Question: Currently, there are two workflows in my repository for 'publishing GitHub Pages'.
One is 'Build GitHub Pages' which is made by me, 'pages-build-deployment' is registered by GitHub for GitHub Page publishing.

I don't like this. I want these two workflow are merged as one.
There are two reasons.
First, 'pages-build-deployment' runs twice. First one gets cancelled and second one runs normally. That's because I modify files of 'gh-pages' branch for beautifying files. That triggers 'pages-build-deployment' run twice. I don't want that. This makes workflow logs have three entries for one commit. Yes, that's personal preference.
Second, I want to see full status of publishing GitHub Pages. Even if 'Build GitHub Pages' action succeeded, I have to wait 'pages-build-deployment' to finish its job to get actual page running.
So, I wrote workflow file like this.
'''
name: Build GitHub Pages
on:
push:
branches:
- main
jobs:
build:
name: Build GitHub Pages
runs-on: ubuntu-latest
steps:
- name: Checkout latest commit
uses: actions/checkout@v3
- name: Prepare Python
uses: actions/setup-python@v3
with:
python-version: 3.x
- name: Install requirements (mkdocs-material)
run: |
echo "Installing mkdocs-material"
pip install mkdocs-material
echo "Installing js-beautify"
npm install -g --location=global js-beautify --no-fund
- name: Build website
run: mkdocs gh-deploy --force
modify:
name: Modify Generated Files
runs-on: ubuntu-latest
needs: build
steps:
- name: Checkout latest commit of gh-pages
uses: actions/checkout@v3
with:
ref: gh-pages
- name: Prepare Node.js
uses: actions/setup-node@v3
with:
node-version: 16
- name: Install requirements (js-beautify)
run: |
echo "Installing js-beautify"
npm install -g --location=global js-beautify --no-fund
- name: Beautify files
run: |
echo "Beautify files"
git checkout gh-pages
find . -type f -name '*.js' ! -name '*.min.js' -exec js-beautify -r '{}' --config jsbeautify.json --preserve-newlines false \;
find . -type f -name '*.css' ! -name '*.min.css' -exec css-beautify -r '{}' --config jsbeautify.json --preserve-newlines false \;
find . -type f -name '*.html' -exec html-beautify -r '{}' --config jsbeautify.json --preserve-newlines false \;
- name: Manually set CNAME
run: |
echo "mydomain.com" > CNAME
git add CNAME
- name: Save changes to gh-pages branch
uses: stefanzweifel/git-auto-commit-action@v4
with:
commit_message: Apply beautified files
branch: gh-pages
publish:
name: Publish GitHub Pages
runs-on: ubuntu-latest
needs: modify
steps:
- name: Checkout latest commit of gh-pages
uses: actions/checkout@v3
with:
ref: gh-pages
submodules: recursive
- name: Upload page artifact
uses: actions/upload-pages-artifact@v0
with:
path: .
- name: Upload artifact
uses: actions/upload-artifact@main
with:
name: github-pages
path: /home/runner/work/_temp/artifact.tar
retention-days: 1
report:
name: Report telemetry
runs-on: ubuntu-latest
needs: publish
steps:
- name: Report build status
uses: actions/deploy-pages@v1
with:
emit_telemetry: true
deploy:
name: Deploy GitHub Pages
runs-on: ubuntu-latest
needs: publish
steps:
- name: Deploy GitHub Pages
uses: actions/deploy-pages@v1
with:
emit_telemetry: false
'''
(Ignore some duplicates)
I tried to mimic 'pages-build-deployment' as much as I could, but 'deploy' part fails. I see this error message from action log but couldn't find out how to solve this error.
'''
Error: Error: Error message: Unable to get ACTIONS_ID_TOKEN_REQUEST_URL env variable
'''
I couldn't find that 'ACTIONS_ID_TOKEN_REQUEST_URL' was defined in 'pages-build-deployment' so I don't get what is wrong with my settings.
---
TL;DR
How to solve this error message in GitHub workflow?
'''
Error: Error: Error message: Unable to get ACTIONS_ID_TOKEN_REQUEST_URL env variable
'''
I don't see any usage in 'ACTIONS_ID_TOKEN_REQUEST_URL' in 'original' workflow.
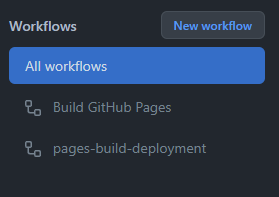
Answer: Your need set the permisions
'''
# Sets permissions of the GITHUB_TOKEN to allow deployment to GitHub Pages
permissions:
contents: read
pages: write
id-token: write
'''